Field crop: maize
Growth stage: 2
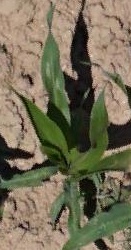
Species: maize